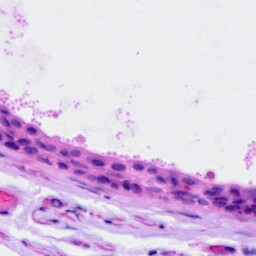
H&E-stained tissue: Ovarian